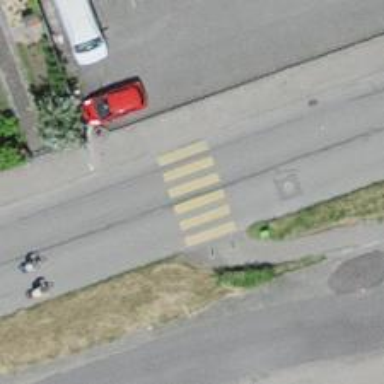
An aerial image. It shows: Uncontrolled zebra crossing on the road.